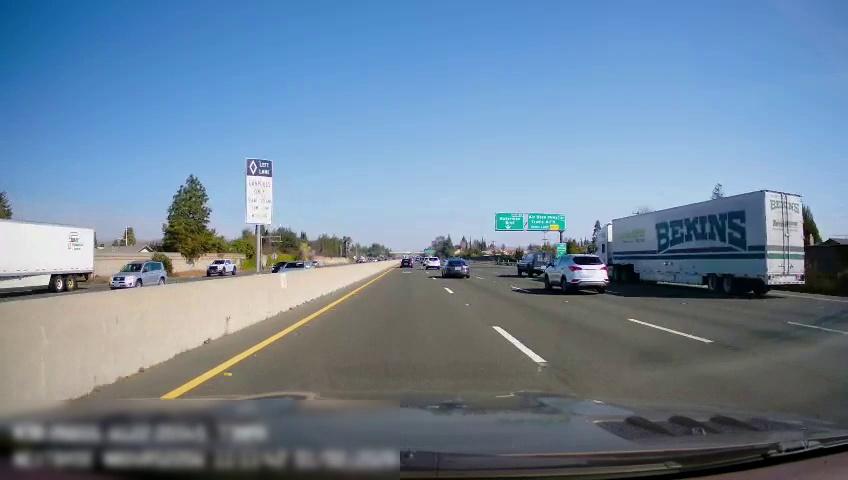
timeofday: Day
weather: Sunny
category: Drivable Space
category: Drivable Space
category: Vehicles | Car
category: Vehicles | Other LV
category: Vehicles | Truck
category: Vehicles | SUV
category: Vehicles | Car
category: Vehicles | Car
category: Vehicles | SUV
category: Vehicles | Other LV
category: Vehicles | SUV
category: Vehicles | Car
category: Vehicles | SUV
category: Lanes | Alternate Lane
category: Lanes | Current Lane
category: Lanes | Current Lane
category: Lanes | Alternate Lane
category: Lanes | Alternate Lane
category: Traffic | Signs
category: Traffic | Signs